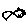
Label: fish